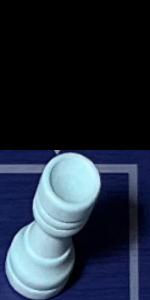
Label: Rook_White